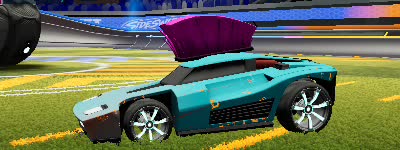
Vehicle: breakout